Question: I am developing a Dashboard for a web application , dashboard shows various Chart (Telerik RadChart) Images and GridView Tables. See below image:

To increase performance of dashboard loading we are implementing Caching for dashboard.
We are generating jpeg images from RadChart everyday and storing in a folder on server, these images are available whole day in caching, next day they gets dirty and regenerated on Dashboad load.
I am able to successfully export RadChart to images but don't know how to export GridView output as images.
Let me know if you need more information.
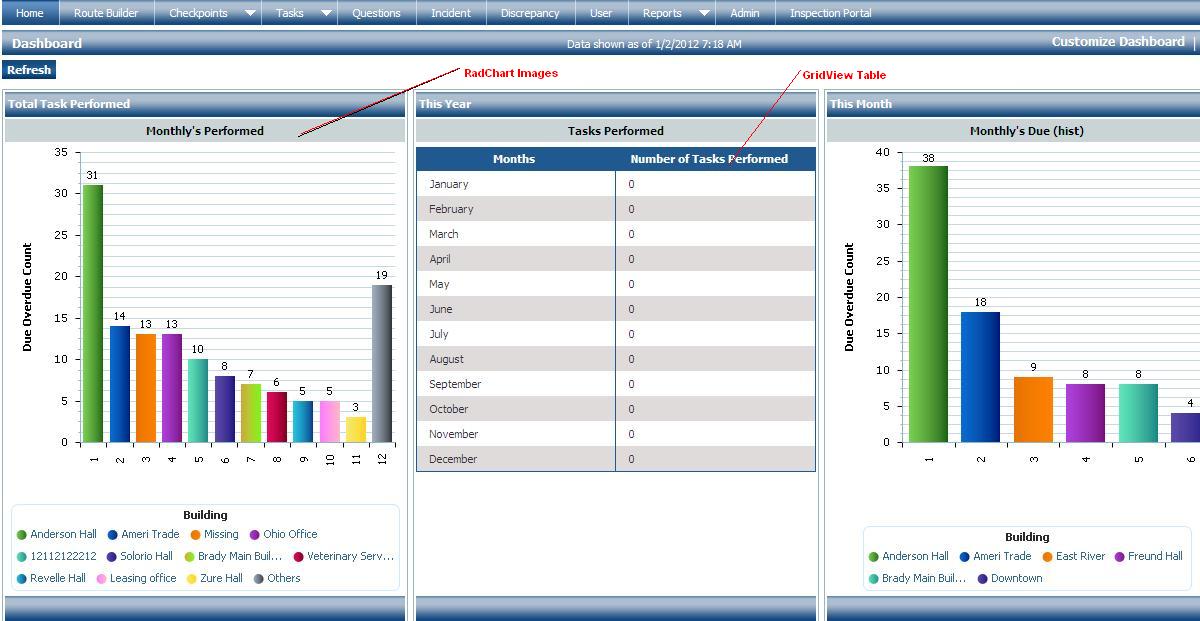
Answer: I would say the best way to go about this would be to:
1. Generate the gridview as html. You may have to manually do this by looping through your data and outputting it as an html table.
2. Render your outputted html as an image.
Here is a <URL> that explains converting html to images in c#.
Otherwise have a look through this answer <URL>. It seems your question is quite common.